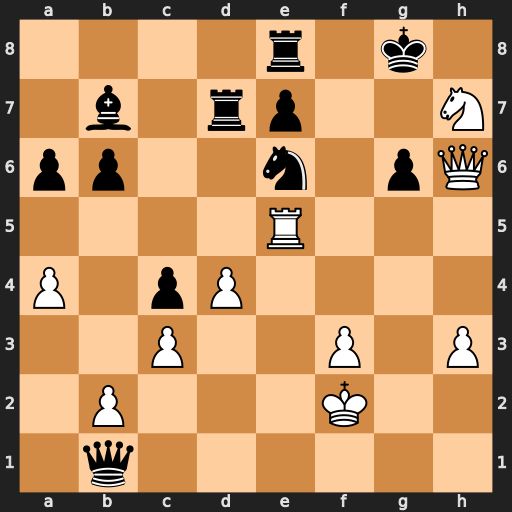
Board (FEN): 4r1k1/1b1rp2N/pp2n1pQ/4R3/P1pP4/2P2P1P/1P3K2/1q6
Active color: w
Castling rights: -
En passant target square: -
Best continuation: Rxe6 Qc2+ Kg3 Rd5 Rxg6+ Qxg6+ Qxg6+